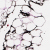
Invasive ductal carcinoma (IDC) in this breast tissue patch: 0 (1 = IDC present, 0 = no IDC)